Question: I'm trying to make a control to display custom list of checkboxes, like at the image:

My current implementation uses that has as an . But it makes all items same sized... I can't figure out how to make cells sized by content just like in HTML table.
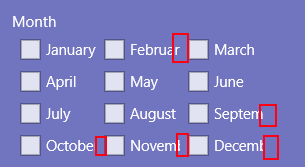
Answer: Unfortunatelly, there isn't such panel available by default.
If number of your items is static (or at least number of columns is static), you can use 'Grid' as ItemsPanelTemplate, and set 'Grid.Row' and 'Grid.Column' in 'ItemContainerStyle' trough converter.
Otherwise, you need to implement your custom panel by overriding ArrangeChildren and MeasureOverride methods. I have my custom panel that solves this issue. I can share it with you, if you won't find anything better
I assume that you don't want to have all cells the same size. In that case you could use UniformGrid.
I have attached sample code using Grid + some codebehind. the codebehind is not violation of MVVM separation of concern, because there's pure view logic in codebehind.
'''
<ItemsControl ItemsSource="{Binding ItemsSource}">
<ItemsControl.ItemsPanel>
<ItemsPanelTemplate>
<Grid Initialized="ItemsPanel_Initialized" />
</ItemsPanelTemplate>
</ItemsControl.ItemsPanel>
<ItemsControl.ItemContainerStyle>
<Style TargetType="FrameworkElement">
<EventSetter Event="Loaded" Handler="Item_Loaded" />
</Style>
</ItemsControl.ItemContainerStyle>
</ItemsControl>
private void ItemsPanel_Initialized(object sender, EventArgs e)
{
//generate row and column definitions
for (int i = 0; i < ViewModel.ColumnsCount; i++)
{
((Grid)sender).ColumnDefinitions.Add(new ColumnDefinition{ Width = new GridLength()});
}
for (int i = 0; i <= ViewModel.ItemsSource.Count / ViewModel.ColumnsCount; i++)
{
((Grid)sender).RowDefinitions.Add(new RowDefinition{ Height = new GridLength() });
}
}
private void Item_Loaded(object sender, RoutedEventArgs e)
{
var itemContainer = (FrameworkElement) sender;
var itemsControl = ItemsControl.ItemsControlFromItemContainer(itemContainer);
var itemIndex = itemsControl.ItemContainerGenerator.IndexFromContainer(itemContainer);
Grid.SetColumn(itemContainer, itemIndex % ViewModel.ColumnsCount);
Grid.SetRow(itemContainer, itemIndex / ViewModel.ColumnsCount);
}
'''